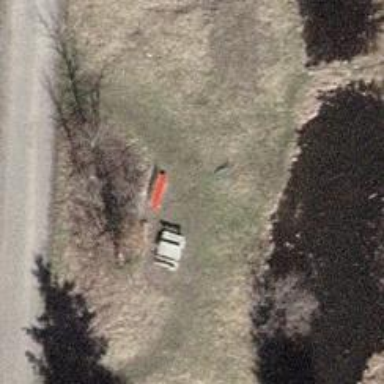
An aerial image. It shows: Red bench.